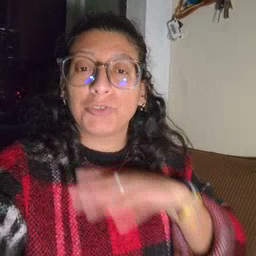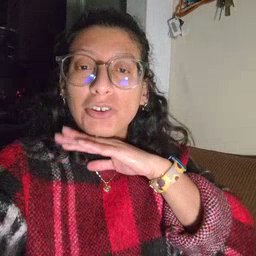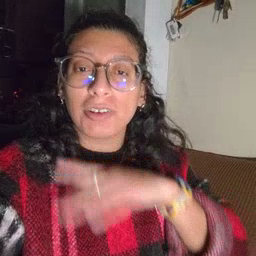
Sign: dirty